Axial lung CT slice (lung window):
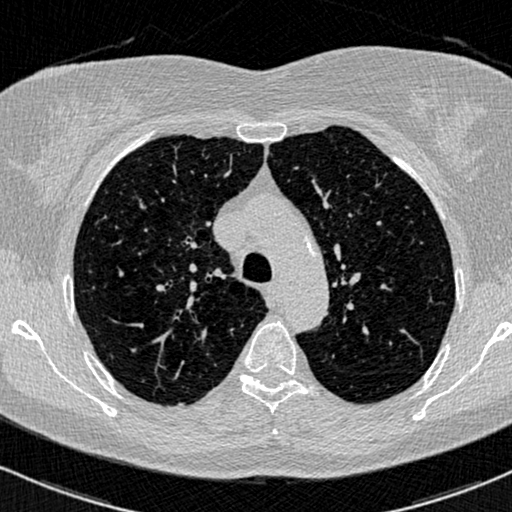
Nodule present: no